Field crop: tomato
Growth stage: 2
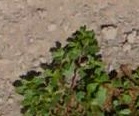
Species: portulaca